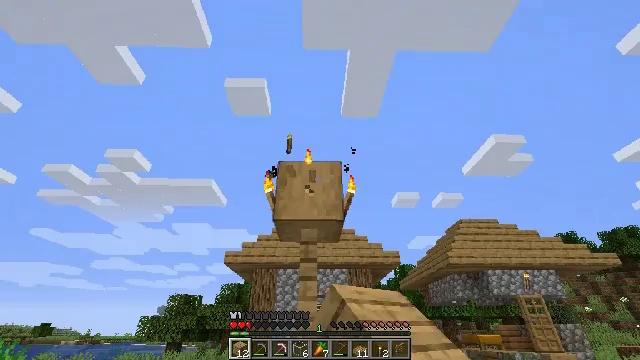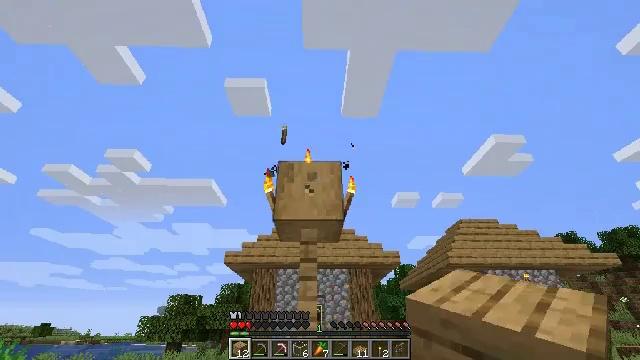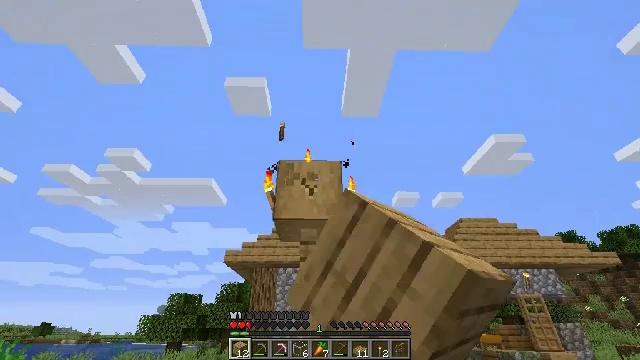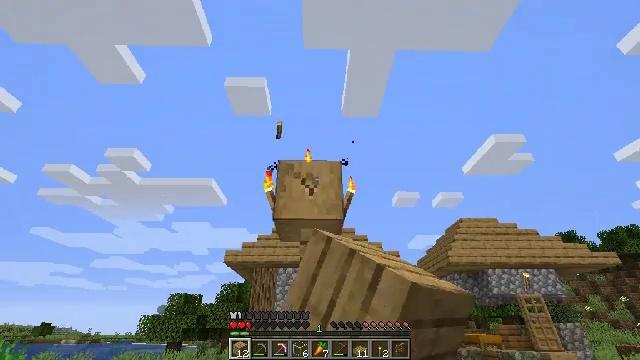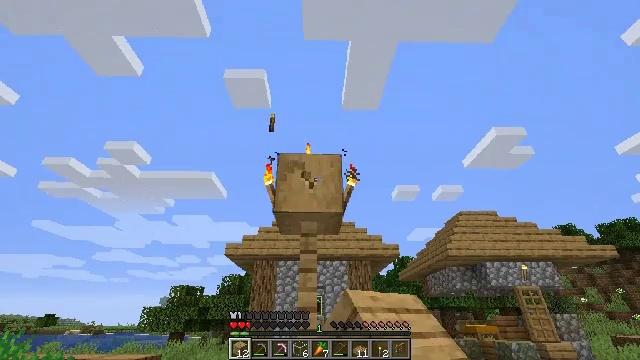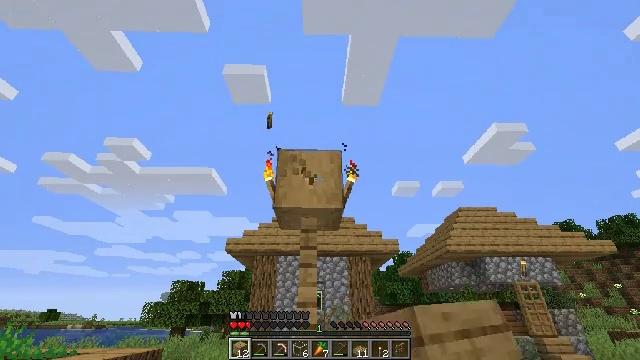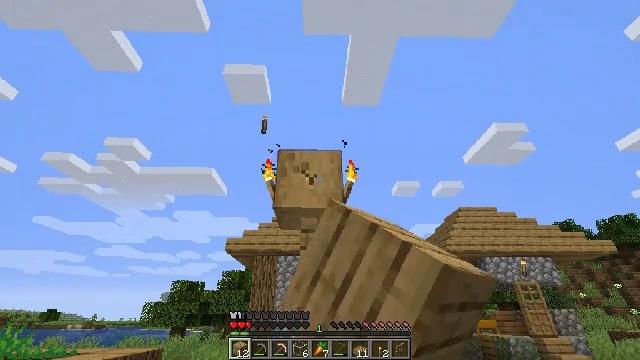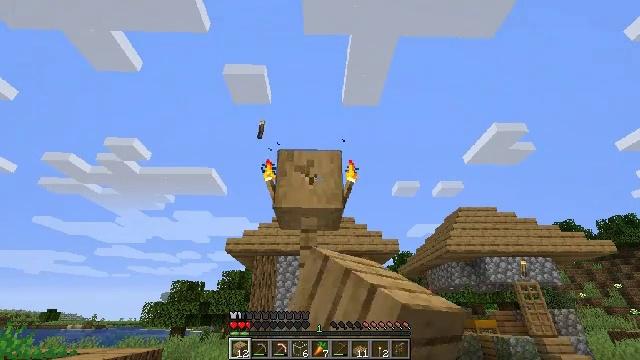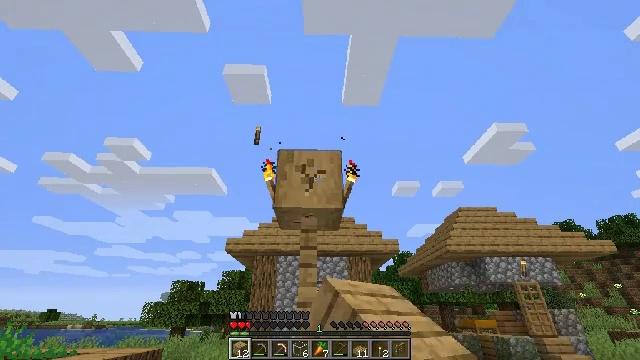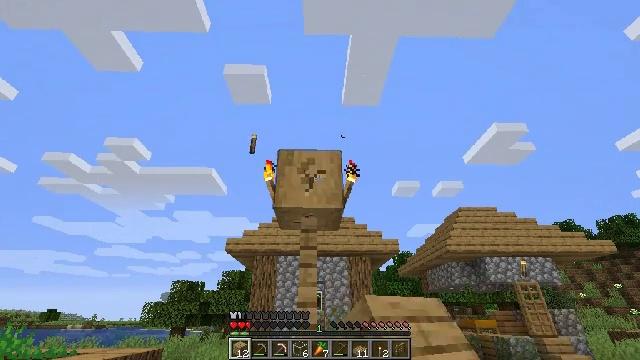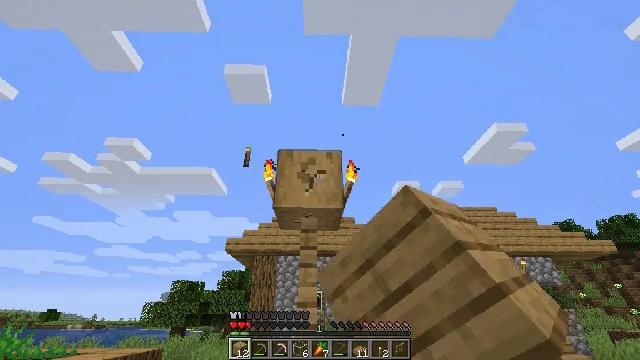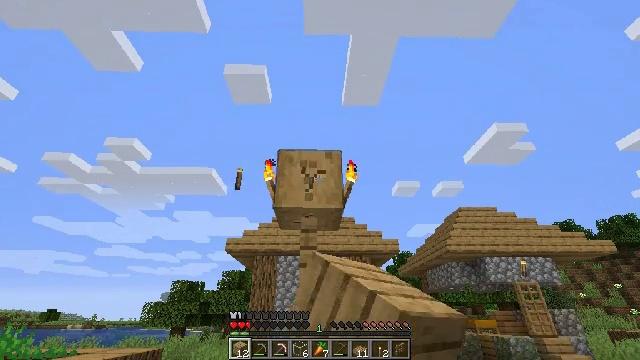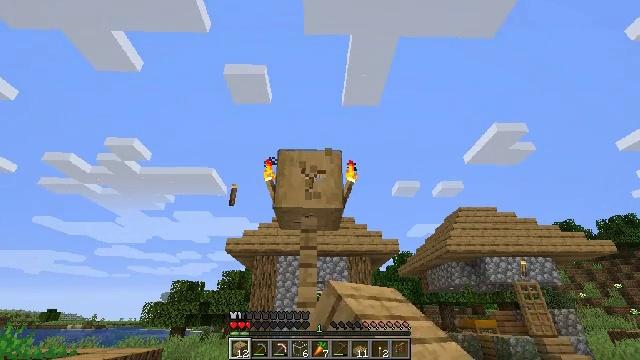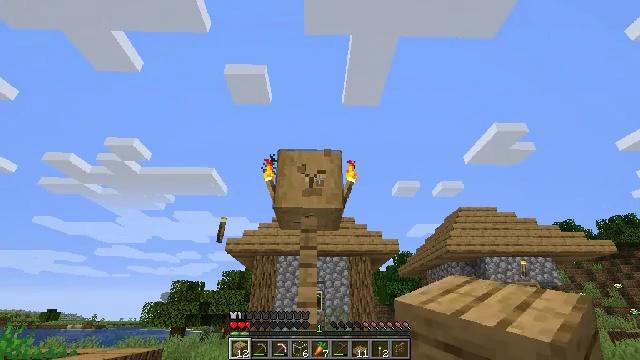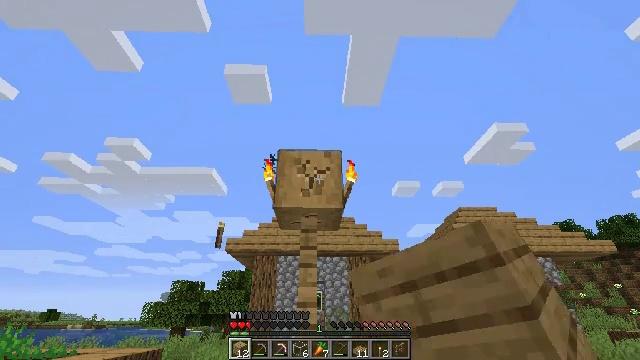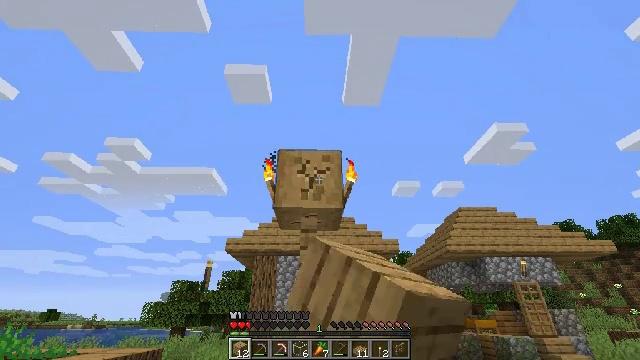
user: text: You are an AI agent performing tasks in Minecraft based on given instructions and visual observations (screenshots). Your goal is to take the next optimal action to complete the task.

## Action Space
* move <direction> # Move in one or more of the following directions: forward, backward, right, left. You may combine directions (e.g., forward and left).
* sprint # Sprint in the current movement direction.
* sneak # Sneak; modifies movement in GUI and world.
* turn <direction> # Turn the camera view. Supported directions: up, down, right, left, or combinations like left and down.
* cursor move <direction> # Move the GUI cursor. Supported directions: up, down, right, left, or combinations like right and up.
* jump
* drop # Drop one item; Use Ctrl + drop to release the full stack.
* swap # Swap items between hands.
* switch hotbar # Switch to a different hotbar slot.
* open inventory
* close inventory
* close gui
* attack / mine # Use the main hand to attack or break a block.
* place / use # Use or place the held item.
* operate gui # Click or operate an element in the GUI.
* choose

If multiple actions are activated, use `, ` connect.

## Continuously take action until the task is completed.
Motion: motion action
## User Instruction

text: Break the stripped oak wood blocks.
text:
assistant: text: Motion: attack / mine
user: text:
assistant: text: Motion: attack / mine
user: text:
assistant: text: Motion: attack / mine
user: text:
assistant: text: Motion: turn down, attack / mine
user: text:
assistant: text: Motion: attack / mine
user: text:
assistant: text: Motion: attack / mine
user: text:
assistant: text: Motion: attack / mine
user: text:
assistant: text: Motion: attack / mine
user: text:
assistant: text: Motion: attack / mine
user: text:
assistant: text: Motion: attack / mine
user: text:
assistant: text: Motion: attack / mine
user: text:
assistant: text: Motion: attack / mine
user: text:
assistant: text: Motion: attack / mine
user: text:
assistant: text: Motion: attack / mine
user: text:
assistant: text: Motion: attack / mine
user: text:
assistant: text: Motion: attack / mine
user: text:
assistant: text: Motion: attack / mine
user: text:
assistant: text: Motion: attack / mine
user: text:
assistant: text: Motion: attack / mine
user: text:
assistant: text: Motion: attack / mine
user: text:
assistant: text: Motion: attack / mine
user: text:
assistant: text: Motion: attack / mine
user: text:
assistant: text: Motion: attack / mine
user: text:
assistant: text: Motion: attack / mine
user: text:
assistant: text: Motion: attack / mine
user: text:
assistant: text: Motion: attack / mine
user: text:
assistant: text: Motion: attack / mine
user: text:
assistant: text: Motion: attack / mine
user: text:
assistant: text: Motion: attack / mine
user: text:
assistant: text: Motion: attack / mine